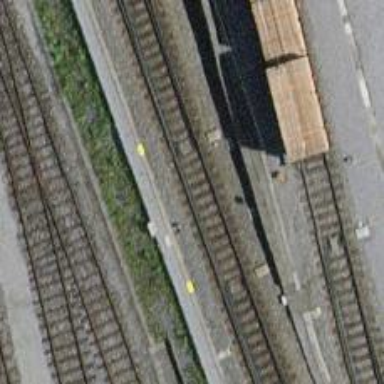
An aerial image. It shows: Railway switch.